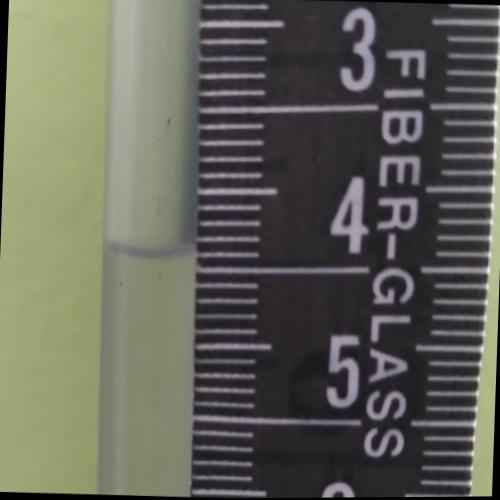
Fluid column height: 4.4 cm